Interaction volume radius: 5 \u00c5
Interaction volume height: 20 \u00c5
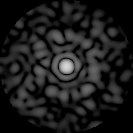
Disorder parameter: 0.824